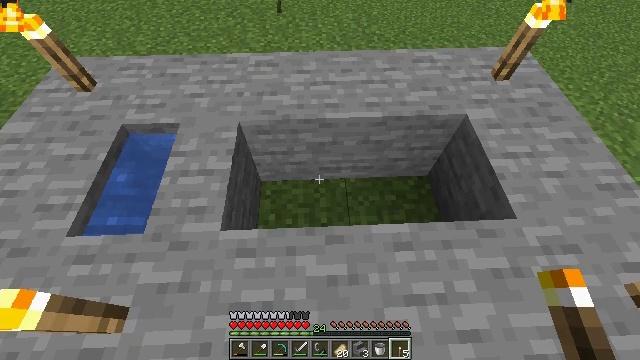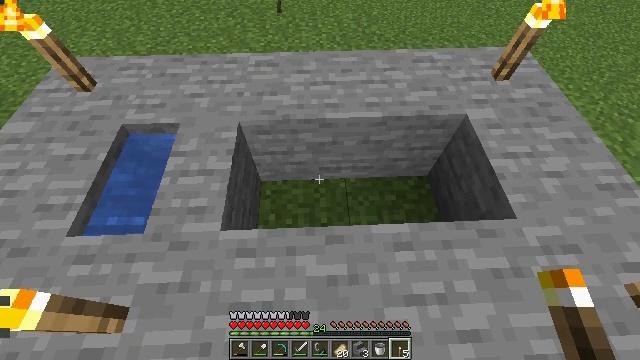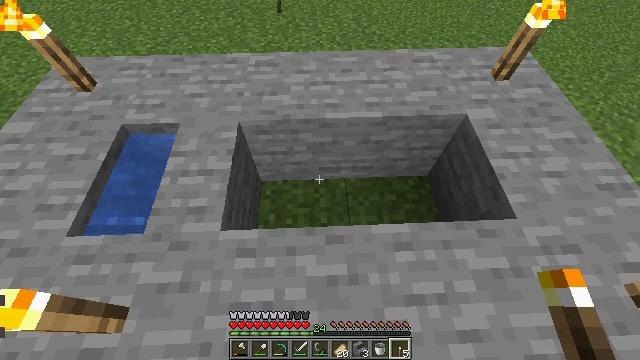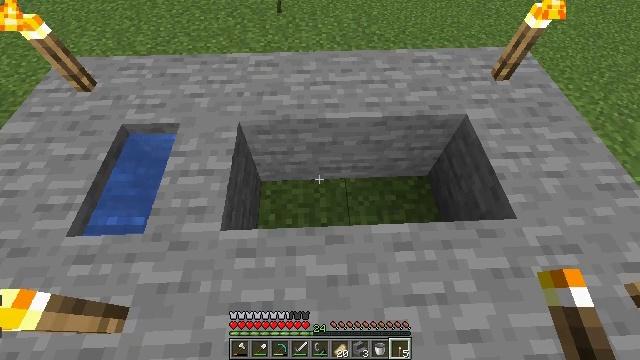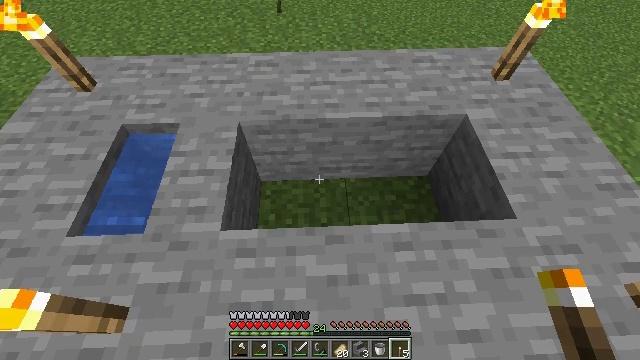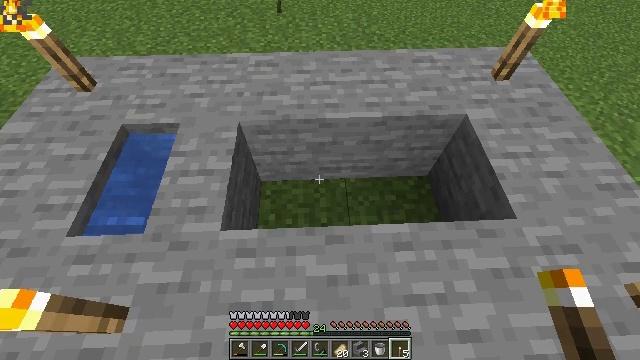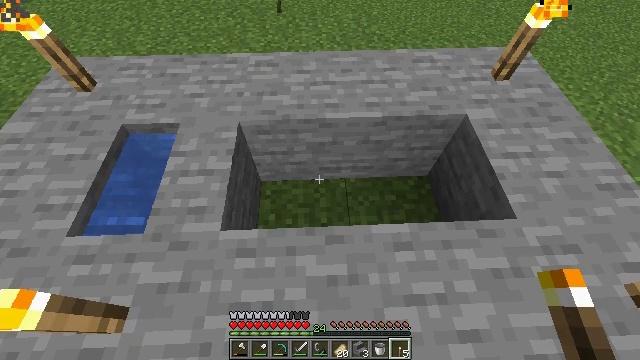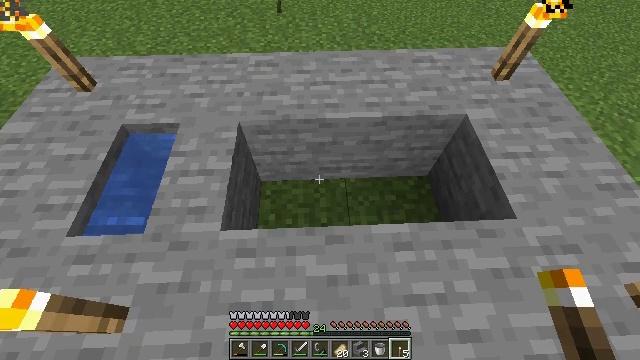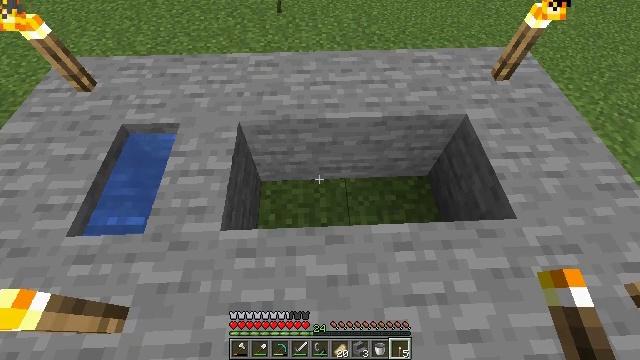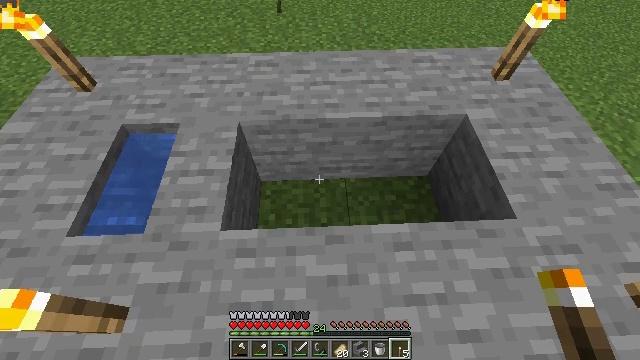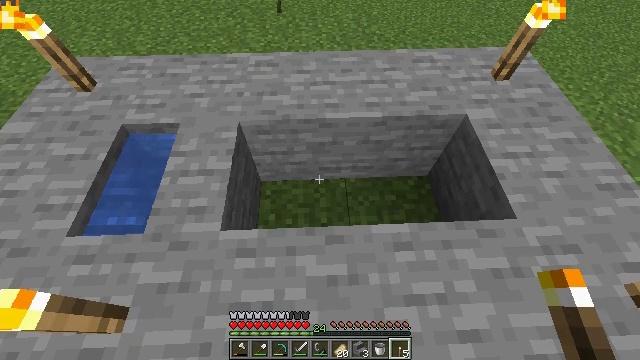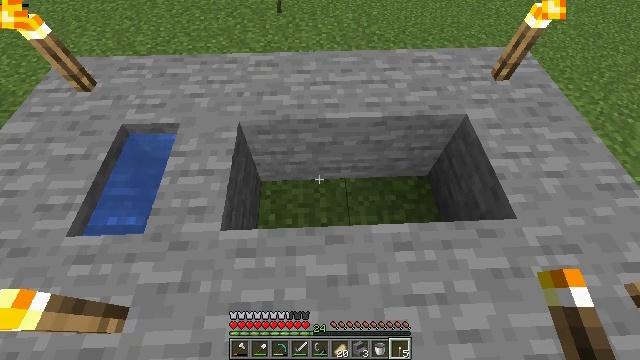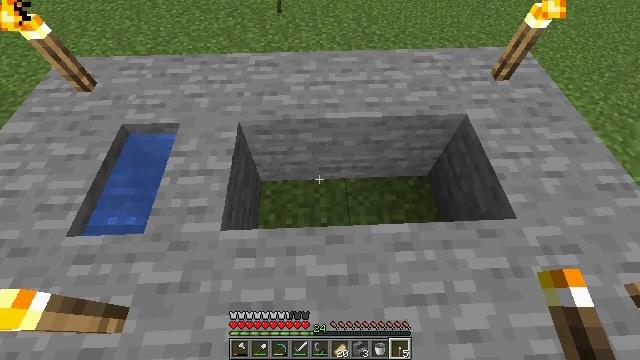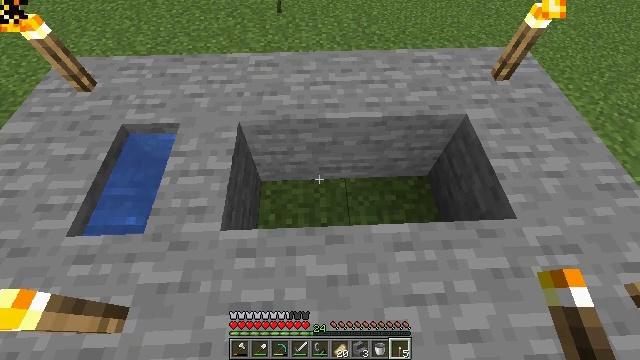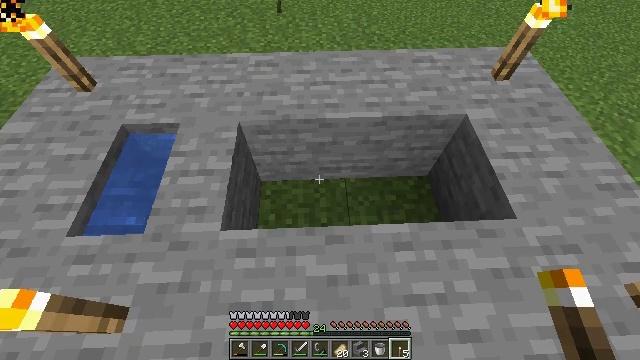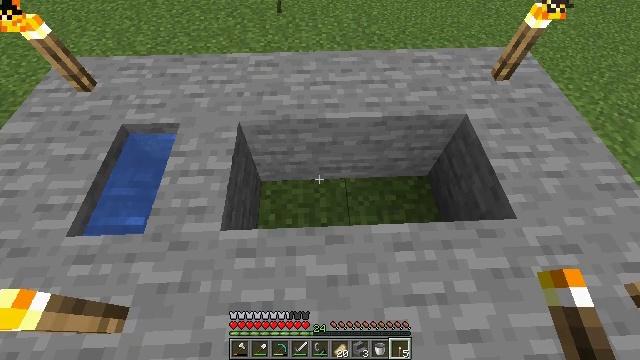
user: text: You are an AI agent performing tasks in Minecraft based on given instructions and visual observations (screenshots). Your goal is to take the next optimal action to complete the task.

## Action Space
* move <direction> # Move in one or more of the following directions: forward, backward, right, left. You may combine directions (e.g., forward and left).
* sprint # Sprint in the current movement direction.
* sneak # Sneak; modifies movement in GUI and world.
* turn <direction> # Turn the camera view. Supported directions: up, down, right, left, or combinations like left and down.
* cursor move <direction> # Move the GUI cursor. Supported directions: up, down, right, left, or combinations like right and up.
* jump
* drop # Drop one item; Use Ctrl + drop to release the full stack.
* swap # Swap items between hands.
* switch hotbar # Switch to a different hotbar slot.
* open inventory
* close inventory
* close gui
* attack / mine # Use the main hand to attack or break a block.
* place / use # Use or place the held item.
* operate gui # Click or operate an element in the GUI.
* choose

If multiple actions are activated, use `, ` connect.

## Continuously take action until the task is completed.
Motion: motion action
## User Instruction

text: Interact with the crafting table to make a heavy weighted pressure plate.
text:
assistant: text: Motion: no_op
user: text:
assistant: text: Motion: no_op
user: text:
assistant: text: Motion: no_op
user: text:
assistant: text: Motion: no_op
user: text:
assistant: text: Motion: no_op
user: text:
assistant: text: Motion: no_op
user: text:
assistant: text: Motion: no_op
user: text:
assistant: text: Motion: no_op
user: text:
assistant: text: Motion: no_op
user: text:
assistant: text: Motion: no_op
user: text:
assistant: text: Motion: no_op
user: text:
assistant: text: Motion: no_op
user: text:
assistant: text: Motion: no_op
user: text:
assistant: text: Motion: no_op
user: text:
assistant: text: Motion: no_op
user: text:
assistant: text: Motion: no_op
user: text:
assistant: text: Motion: no_op
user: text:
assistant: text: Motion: no_op
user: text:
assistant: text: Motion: no_op
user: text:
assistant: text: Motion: no_op
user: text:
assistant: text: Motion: no_op
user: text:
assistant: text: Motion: no_op
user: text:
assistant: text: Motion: no_op
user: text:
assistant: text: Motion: no_op
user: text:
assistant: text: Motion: no_op
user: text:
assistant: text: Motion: no_op
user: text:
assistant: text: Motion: no_op
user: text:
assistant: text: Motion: no_op
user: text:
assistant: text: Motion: no_op
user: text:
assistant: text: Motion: no_op